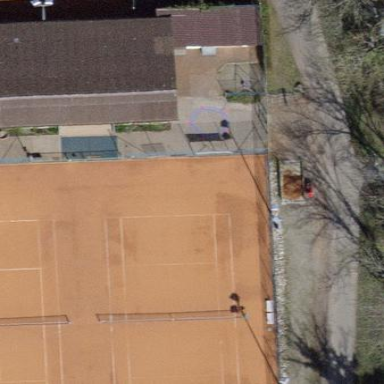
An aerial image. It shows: Tennis court on pitch designated for leisure land.